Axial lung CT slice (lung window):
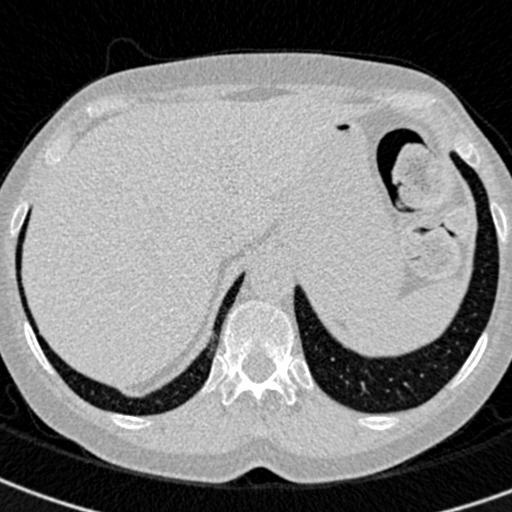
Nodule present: no